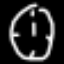
Label: clock